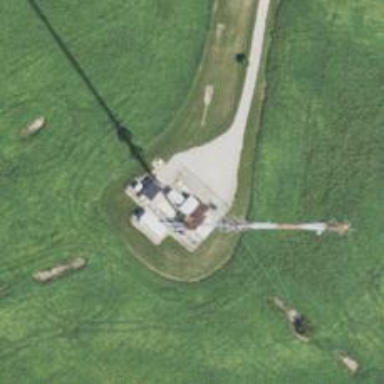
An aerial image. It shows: Mast tower used for communication.